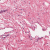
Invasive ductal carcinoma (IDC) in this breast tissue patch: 0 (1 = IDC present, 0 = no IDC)